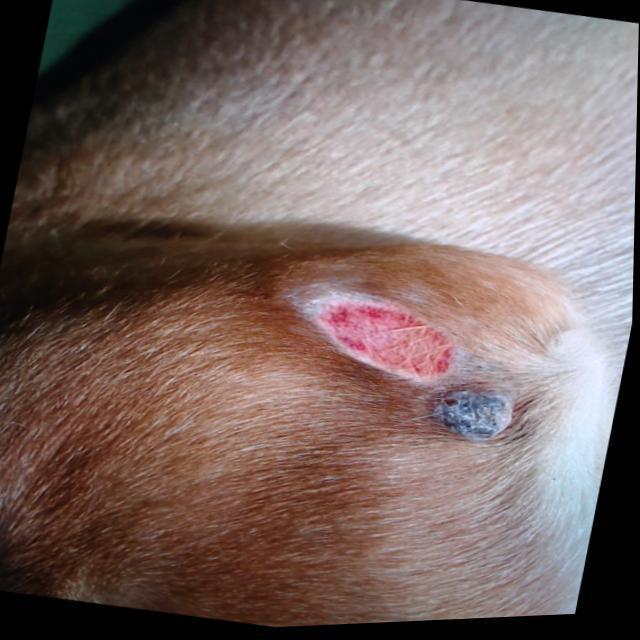
Canine ringworm (Dermatophytosis) — fungal infection caused by Microsporum or Trichophyton. Presents with circular alopecia, scaling, crusting, and broken hairs.